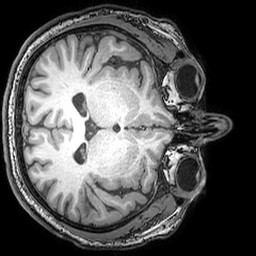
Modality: T1w
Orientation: axial
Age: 25
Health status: ill
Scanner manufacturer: philips
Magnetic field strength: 3 T
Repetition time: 0.007 s
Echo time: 0.0035 s